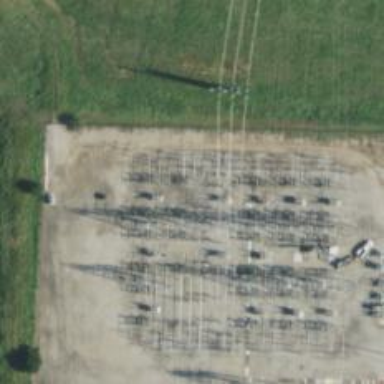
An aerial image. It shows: Switch used for power control.